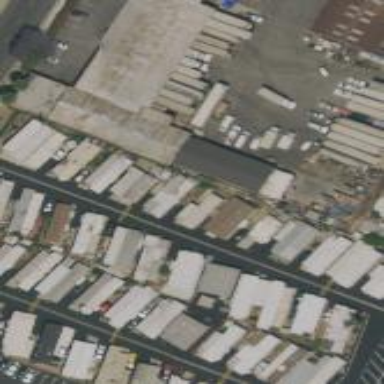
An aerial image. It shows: Warehouse building.